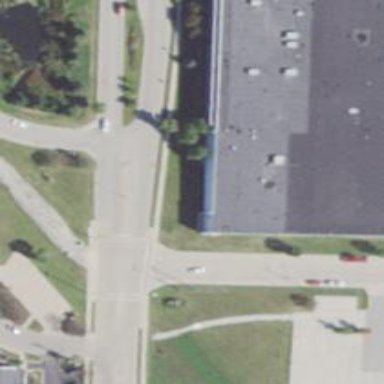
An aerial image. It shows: Secondary road with separate sidewalks.